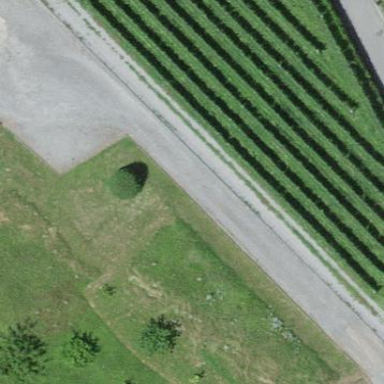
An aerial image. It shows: Vineyard where grapes are grown.